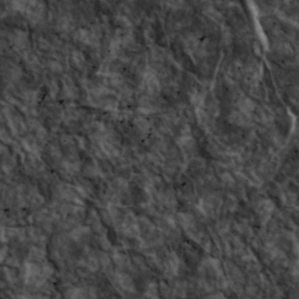
Label: non_frost